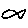
Label: fish